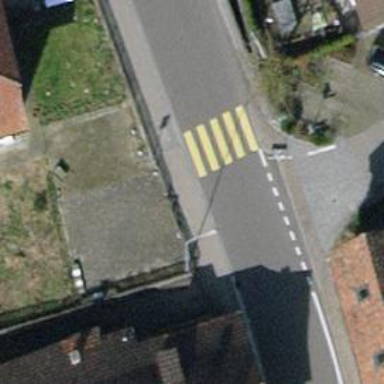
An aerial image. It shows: Uncontrolled zebra crossing on the road.